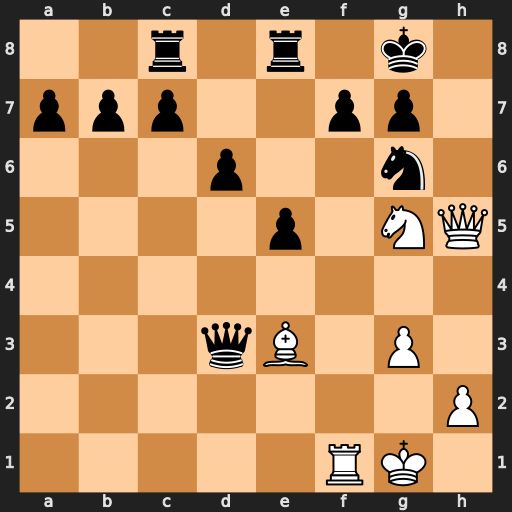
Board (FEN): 2r1r1k1/ppp2pp1/3p2n1/4p1NQ/8/3qB1P1/7P/5RK1
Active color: w
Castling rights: -
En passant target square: -
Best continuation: Qh7+ Kf8 Rxf7#